This grayscale image was formed by reshaping a rotor test-rig vibration snapshot into a 2-D grid. Based on the visible evidence, which rotor condition applies: normal, misalignment, unbalance, looseness?
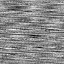
Answer: normal